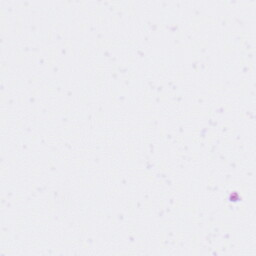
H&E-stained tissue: Skin